Question: This is LC3 Assembly code I am working with
'''
.ORIG x3000
LOOP LDI R0, KBSR
BRzp LOOP
'''
From <URL>, I know that LDI is a load indirect addressing mode, meaning it read in an address stored at an location and then read the value at that location
From <URL>, I know that KBSR is the keyboard status register, which is one when keyboard has received a new character.
Here is my test run in Lc3 simulator? I entered the character 'a'
After executing LDI R0, KBSR, register 0 stores a value of -32768.
Does anyone know, based off my definitions for ldi and KBSR where this number is coming from? I was expecting something like 1 to be stored because the keyboard has received a new character.
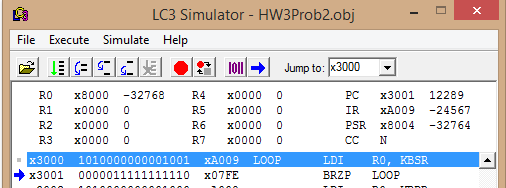
Answer: In KBSR (keyboard status register) bit 15 is set when a key is read, so you get '0b1000_0000_0000_0000' (or '0x8000') ... which - interpreted as a 2's complemented negative number - happens to be -32768 decimal.